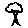
Label: tree